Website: walmart
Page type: payment
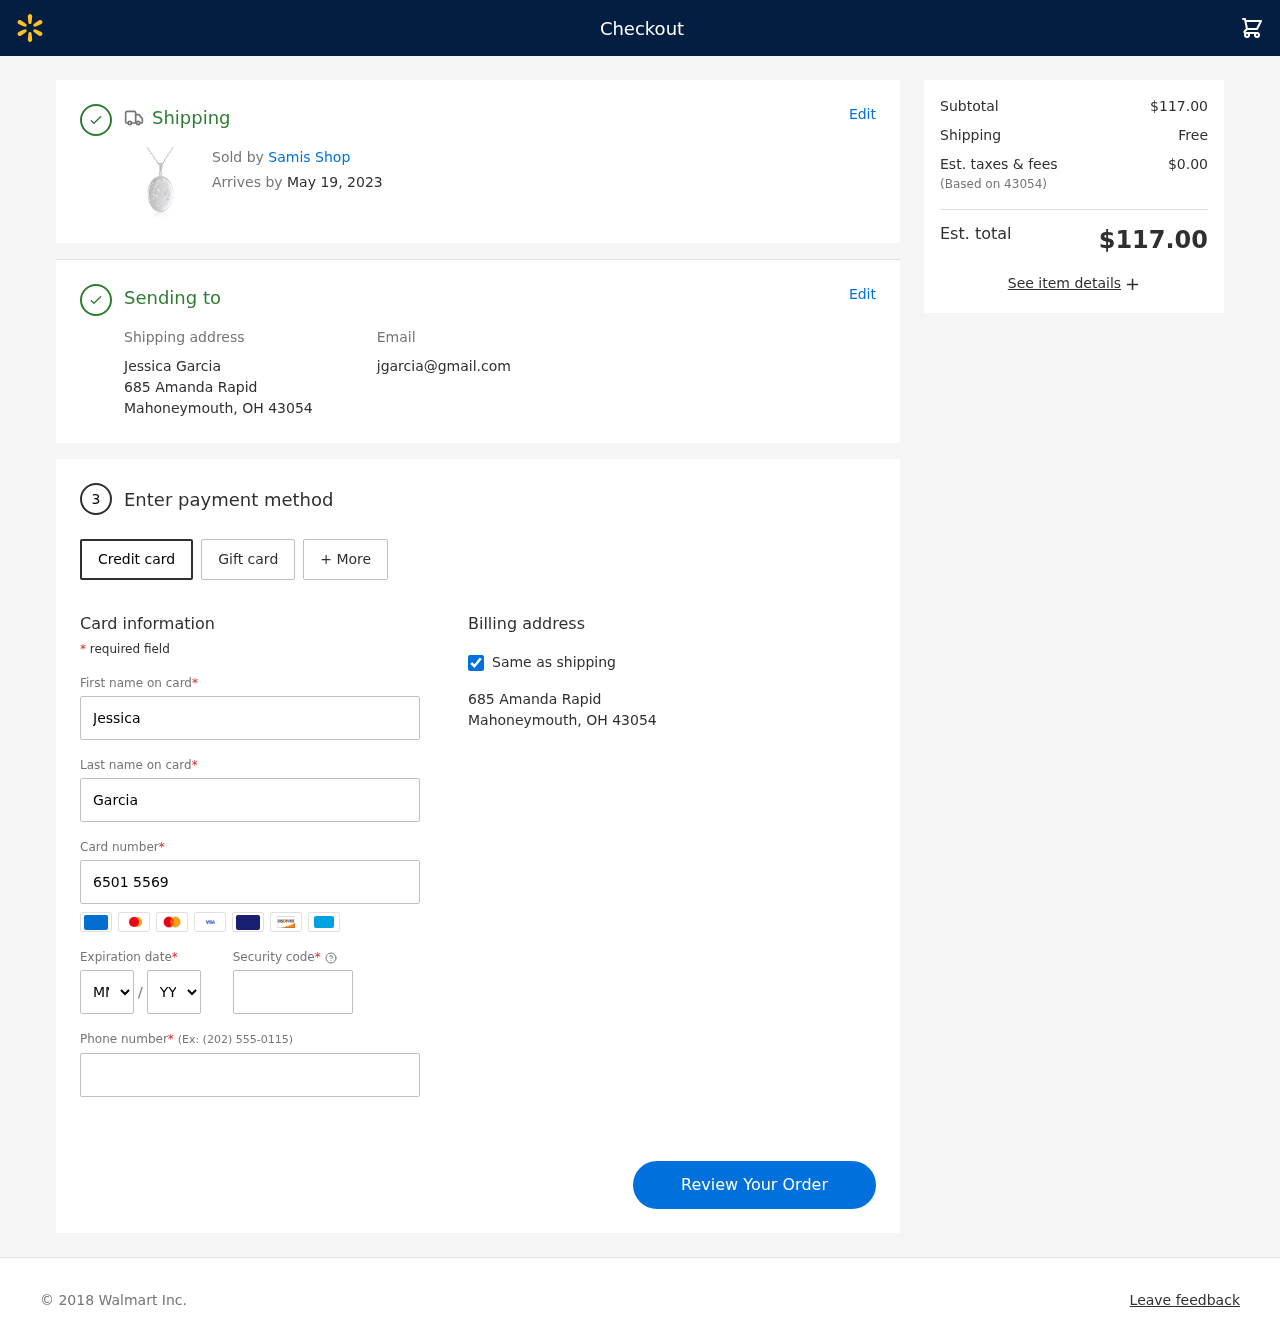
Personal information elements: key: PII_CARD_CVV
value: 702
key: PII_CARD_EXPIRY_MONTH
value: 12
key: PII_CARD_EXPIRY_YEAR
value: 28
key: PII_CARD_NUMBER
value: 6501 5569 9023 5576
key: PII_CITY_STATE_ZIP
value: Mahoneymouth, OH 43054
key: PII_EMAIL
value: jgarcia@gmail.com
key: PII_FIRSTNAME
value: Jessica
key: PII_FULLNAME
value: Jessica Garcia
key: PII_LASTNAME
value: Garcia
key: PII_PHONE
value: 9549899529
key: PII_POSTCODE
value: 43054
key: PII_STREET
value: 685 Amanda Rapid
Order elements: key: ORDER_DELIVERY_DATE
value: May 19, 2023
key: ORDER_SUBTOTAL
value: $117.00
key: ORDER_SHIPPING_COST
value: Free
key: ORDER_TAX
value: $0.00
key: ORDER_TOTAL
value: $117.00